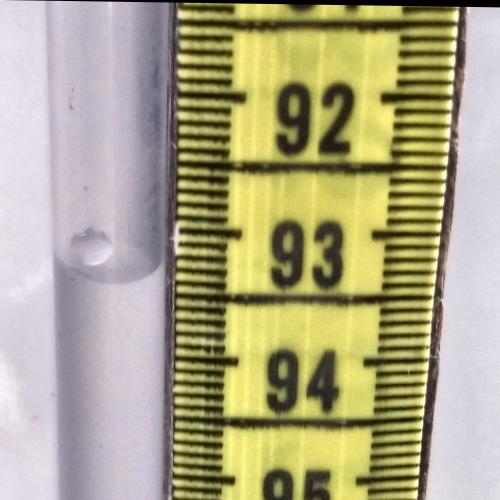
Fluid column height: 93.4 cm